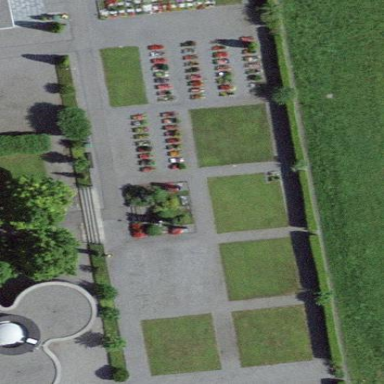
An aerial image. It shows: Cemetery.